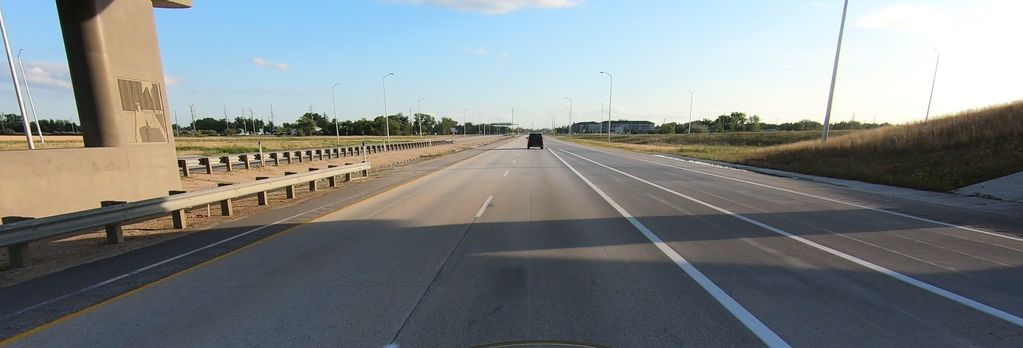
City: winnipeg